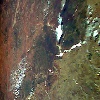
Label: land